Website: apple
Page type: customer-info-address
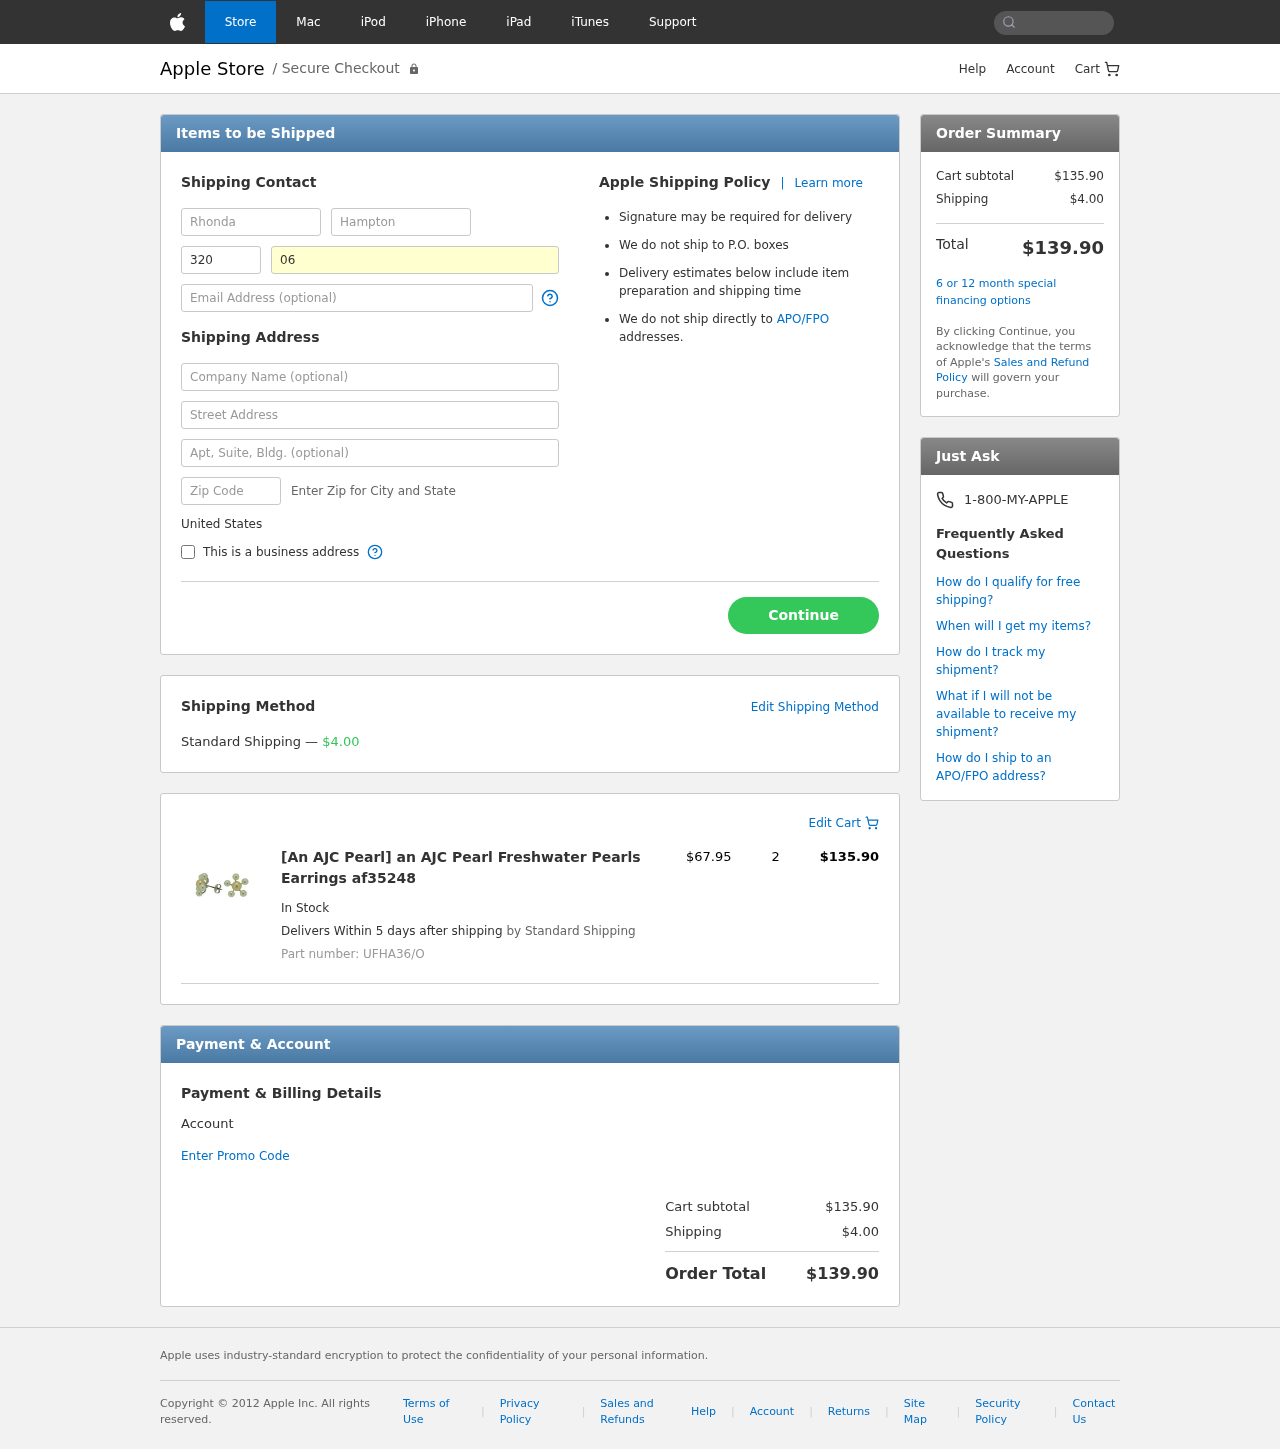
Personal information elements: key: PII_COUNTRY
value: United States
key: PII_FIRSTNAME
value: Rhonda
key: PII_LASTNAME
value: Hampton
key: PII_PHONE_AREA
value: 320
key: PII_PHONE_LINE
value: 0680
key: PII_EMAIL
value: rhonda_hampton@hotmail.com
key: PII_STREET
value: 816 Franklin Haven Suite 979
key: PII_STREET2
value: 87421 Nicole Estate Suite 194
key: PII_POSTCODE
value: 43764
Product elements: key: PRODUCT1_NAME
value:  [An AJC Pearl] an AJC Pearl Freshwater Pearls Earrings af35248 
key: PRODUCT1_PRICE
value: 67.95
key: PRODUCT1_QUANTITY
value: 2
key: PRODUCT1_SKU
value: UFHA36/O
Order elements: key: ORDER_SHIPPING_COST
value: $4.00
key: ORDER_ITEM_TOTAL
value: $135.90
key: ORDER_SUBTOTAL
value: $135.90
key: ORDER_TOTAL
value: $139.90